Field crop: maize
Growth stage: 2
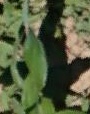
Species: maize